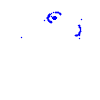
Particle: pion